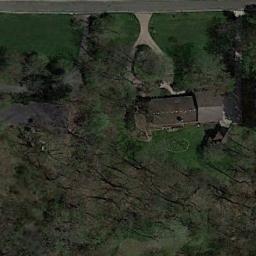
Label: residential